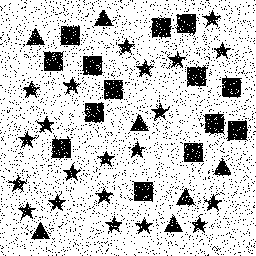
Squares: 14
Triangles: 7
Stars: 21
Total shapes: 42